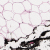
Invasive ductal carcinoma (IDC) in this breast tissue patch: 0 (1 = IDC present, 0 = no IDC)